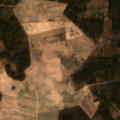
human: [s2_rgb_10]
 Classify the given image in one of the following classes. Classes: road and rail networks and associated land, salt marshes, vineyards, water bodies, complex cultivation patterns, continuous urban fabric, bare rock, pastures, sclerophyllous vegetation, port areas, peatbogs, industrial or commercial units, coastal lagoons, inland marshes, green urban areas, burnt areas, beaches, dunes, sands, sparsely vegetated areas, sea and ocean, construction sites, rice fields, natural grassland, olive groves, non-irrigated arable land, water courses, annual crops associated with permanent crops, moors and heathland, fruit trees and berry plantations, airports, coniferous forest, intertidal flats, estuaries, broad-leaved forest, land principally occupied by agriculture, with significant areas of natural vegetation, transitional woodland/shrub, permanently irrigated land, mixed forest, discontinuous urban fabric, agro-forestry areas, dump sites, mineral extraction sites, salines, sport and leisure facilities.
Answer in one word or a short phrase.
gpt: non-irrigated arable land, land principally occupied by agriculture, with significant areas of natural vegetation, mixed forest, transitional woodland/shrub